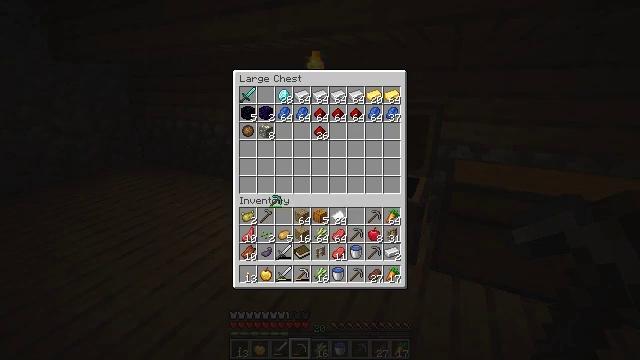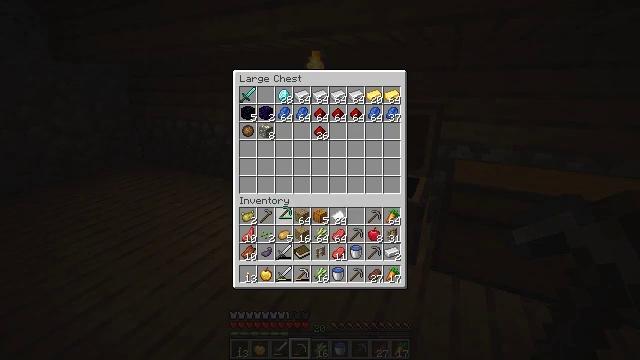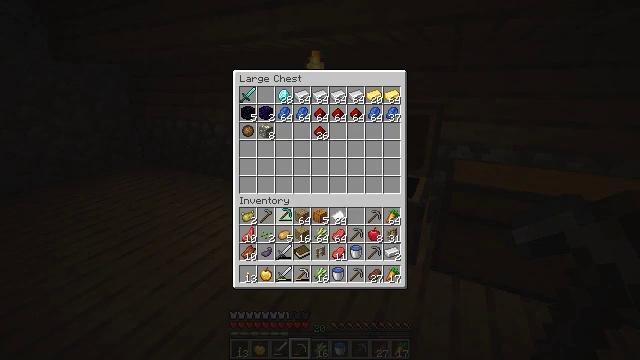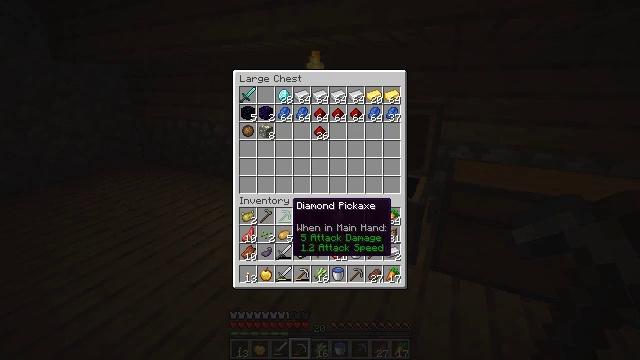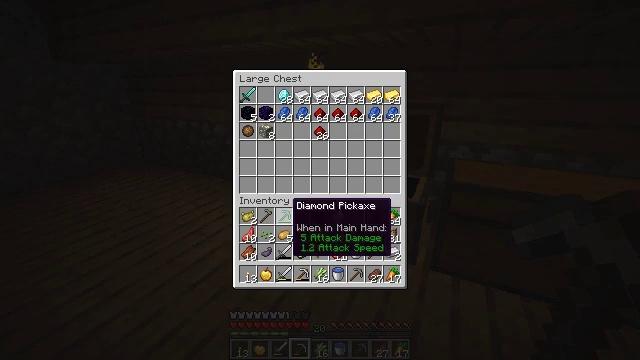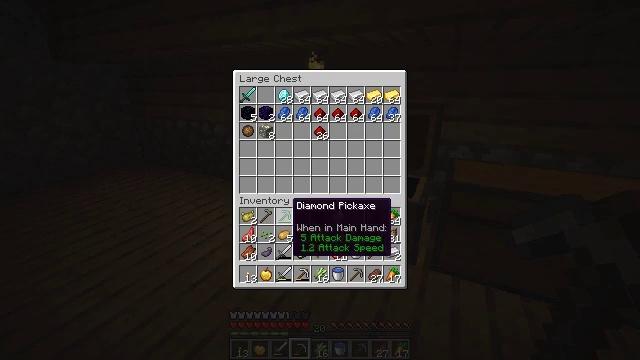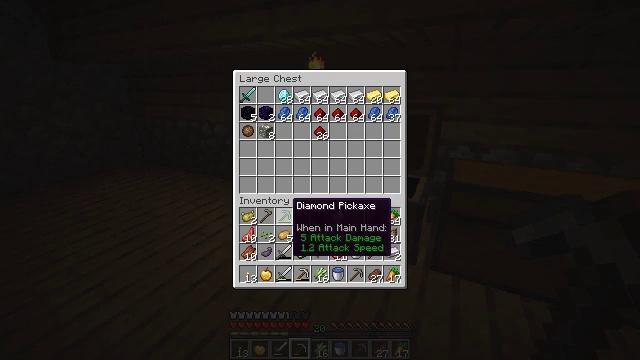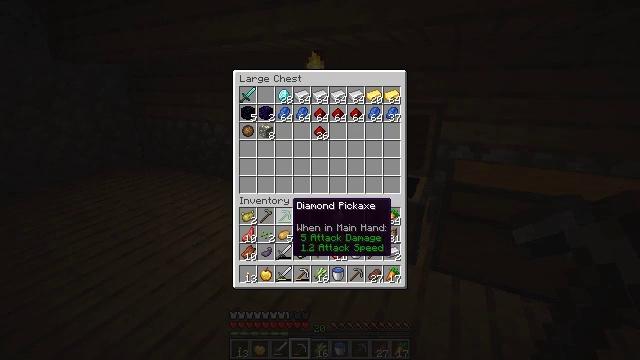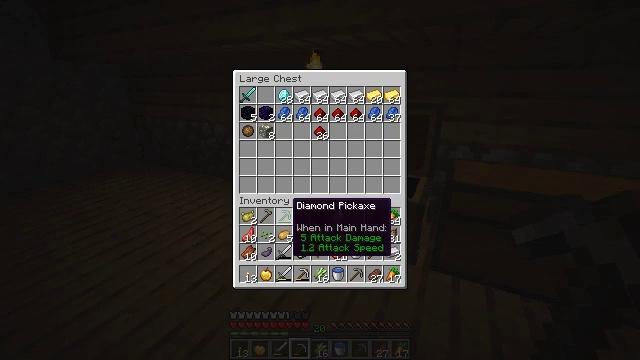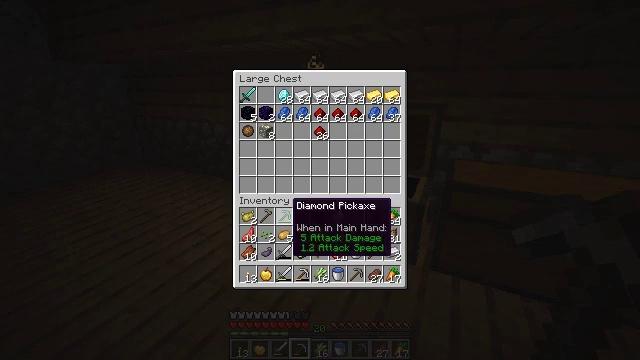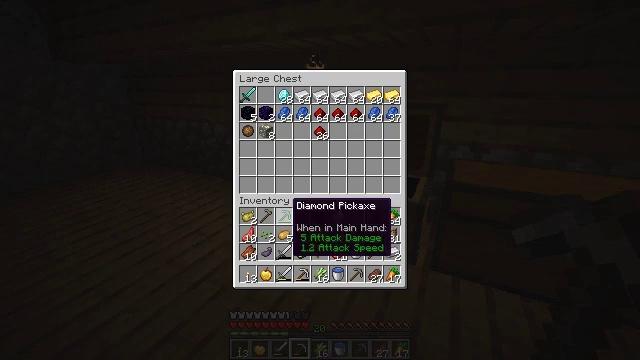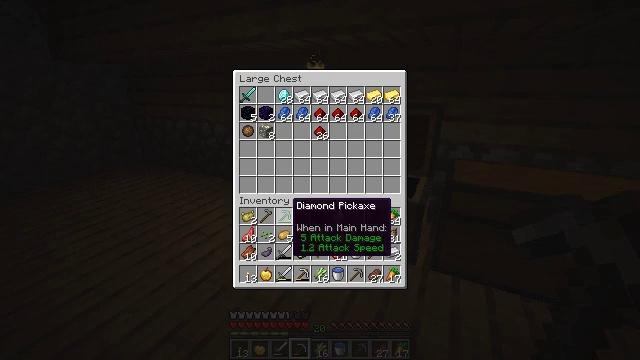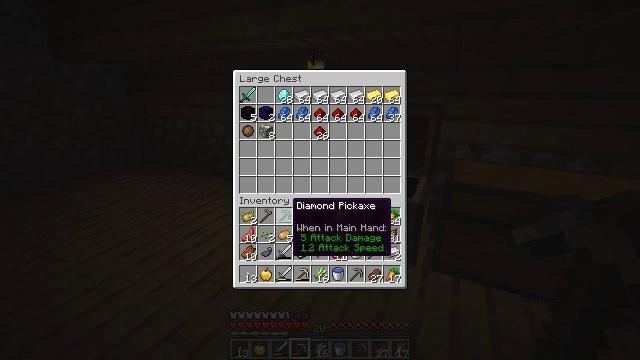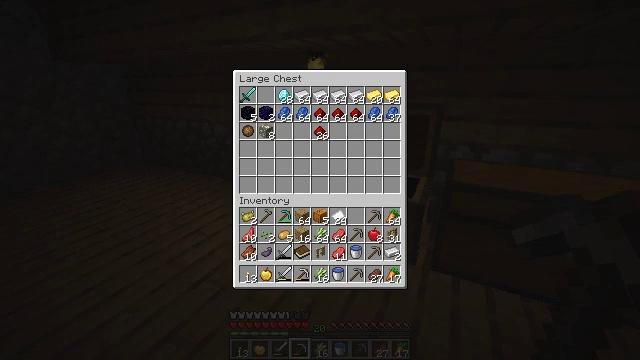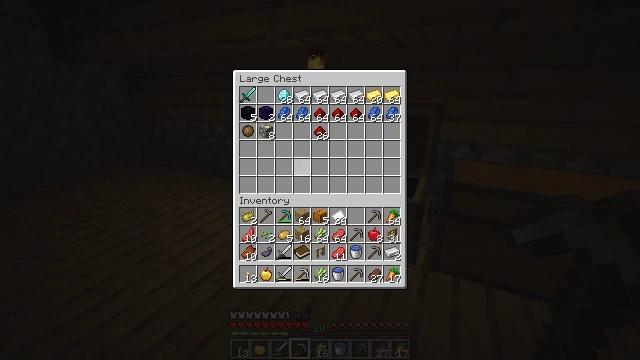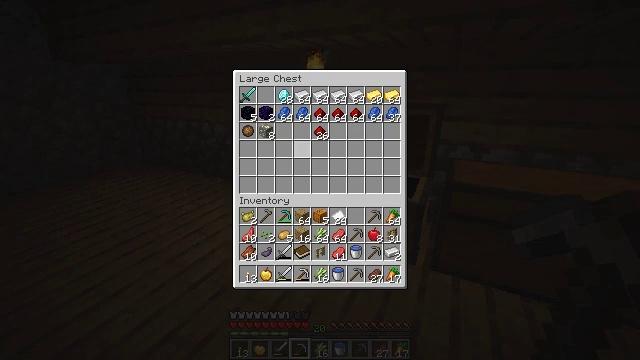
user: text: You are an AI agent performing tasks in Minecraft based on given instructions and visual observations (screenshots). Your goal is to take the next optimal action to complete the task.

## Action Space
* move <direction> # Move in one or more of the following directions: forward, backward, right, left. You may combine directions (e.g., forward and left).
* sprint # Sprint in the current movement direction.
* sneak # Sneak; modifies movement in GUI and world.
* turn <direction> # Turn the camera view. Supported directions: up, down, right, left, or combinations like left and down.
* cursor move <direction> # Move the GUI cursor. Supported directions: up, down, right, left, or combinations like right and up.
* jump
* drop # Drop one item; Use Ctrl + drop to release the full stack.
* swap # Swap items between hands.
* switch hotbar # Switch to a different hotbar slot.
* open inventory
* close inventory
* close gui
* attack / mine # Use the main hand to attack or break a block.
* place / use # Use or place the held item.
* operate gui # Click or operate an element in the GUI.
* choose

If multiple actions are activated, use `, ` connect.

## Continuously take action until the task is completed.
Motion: motion action
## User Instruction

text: Combine paper and wooden planks to get a cartography table.
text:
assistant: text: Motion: open gui
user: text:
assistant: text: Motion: operate gui
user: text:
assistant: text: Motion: no_op
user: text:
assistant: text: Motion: no_op
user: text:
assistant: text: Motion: no_op
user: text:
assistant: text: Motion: no_op
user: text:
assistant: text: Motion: no_op
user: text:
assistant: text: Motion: no_op
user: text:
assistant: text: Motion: no_op
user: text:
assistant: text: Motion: no_op
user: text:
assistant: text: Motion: no_op
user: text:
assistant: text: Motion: no_op
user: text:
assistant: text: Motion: cursor move right and up
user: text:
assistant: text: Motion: cursor move right and up
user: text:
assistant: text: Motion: cursor move up
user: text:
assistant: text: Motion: cursor move up
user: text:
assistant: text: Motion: no_op
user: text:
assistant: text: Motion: no_op
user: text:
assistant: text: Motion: no_op
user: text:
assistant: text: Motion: no_op
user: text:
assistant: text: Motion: no_op
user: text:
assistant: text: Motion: no_op
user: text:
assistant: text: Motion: no_op
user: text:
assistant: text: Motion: no_op
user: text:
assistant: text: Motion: operate gui
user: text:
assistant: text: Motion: operate gui
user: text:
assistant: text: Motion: no_op
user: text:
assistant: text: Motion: cursor move right and down
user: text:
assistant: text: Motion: cursor move right and down
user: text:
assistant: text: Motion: cursor move right and down